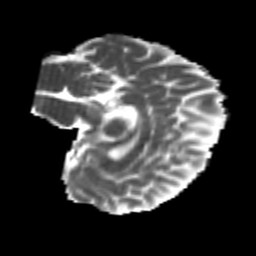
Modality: MD
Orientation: sagittal
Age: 26
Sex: female
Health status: healthy
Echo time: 0.074 s